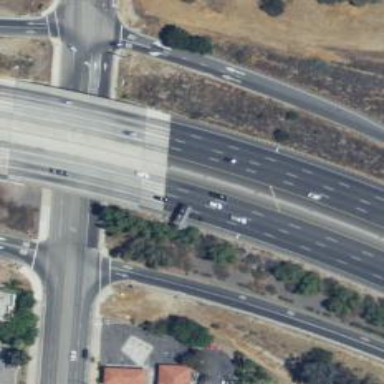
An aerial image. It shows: Bridge over motorway.